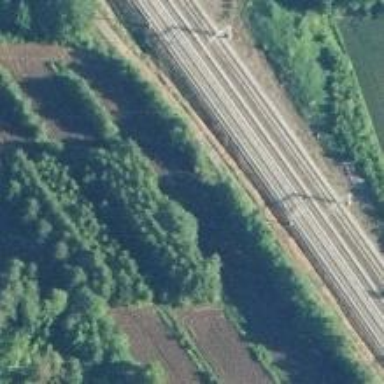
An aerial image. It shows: Railway with continuous electrified contact line.